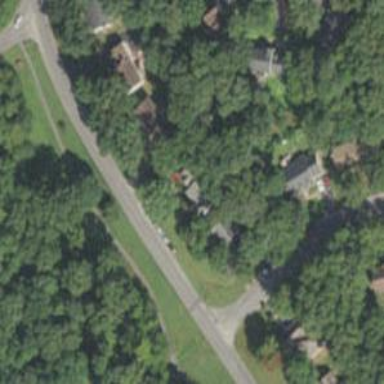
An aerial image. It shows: Driveway leading to service road.